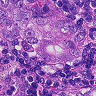
Metastatic tissue present: yes